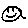
Label: smiley face